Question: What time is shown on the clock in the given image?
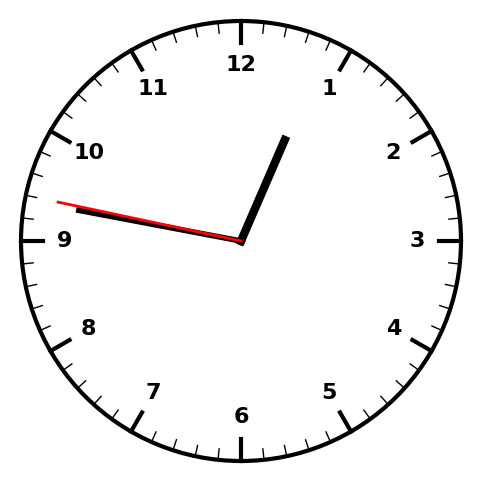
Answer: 12:46:47